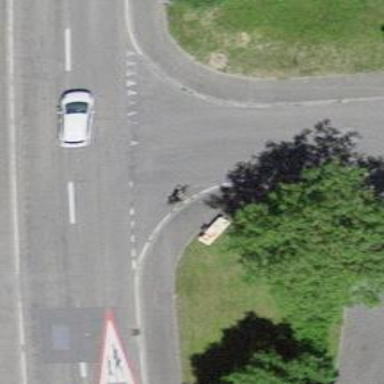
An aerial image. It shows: Road with "give way" sign.